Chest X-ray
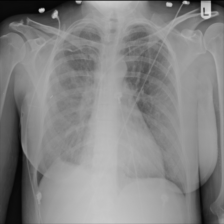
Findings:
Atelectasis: negative
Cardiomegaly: negative
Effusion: negative
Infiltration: positive
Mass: negative
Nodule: negative
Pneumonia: negative
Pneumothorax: negative
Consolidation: negative
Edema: negative
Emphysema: negative
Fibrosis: negative
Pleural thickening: negative
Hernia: negative